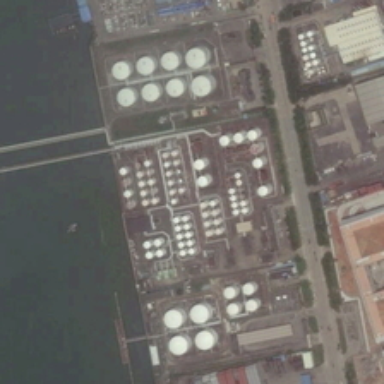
There are many white round storage tanks on the land .